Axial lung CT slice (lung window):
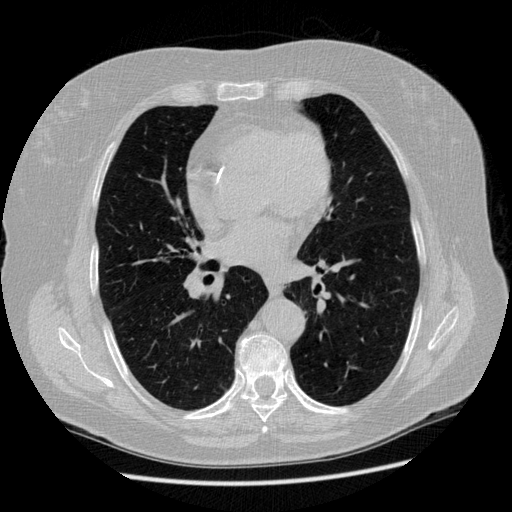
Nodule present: no